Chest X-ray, PA view. Patient: 51 years old, sex M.
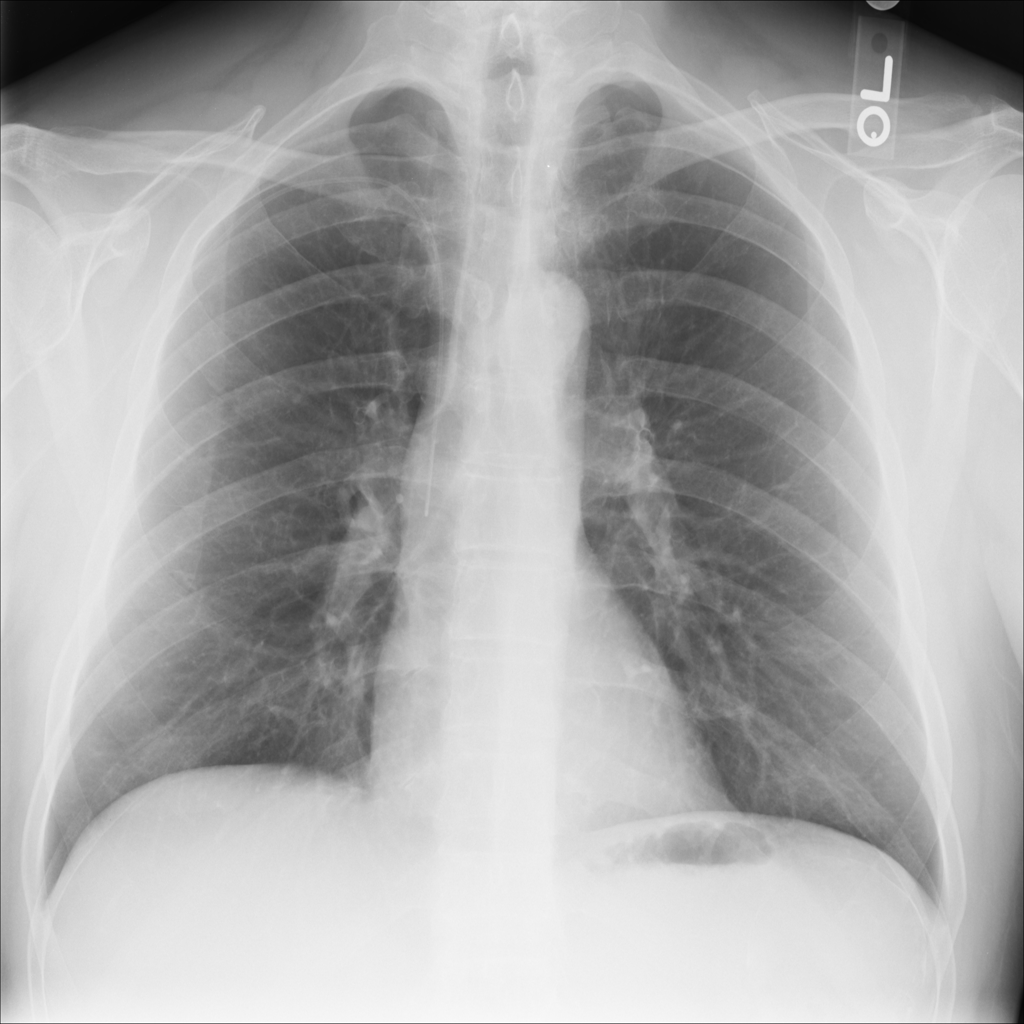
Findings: No Finding